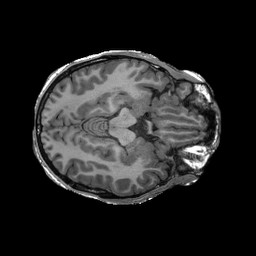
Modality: T1w
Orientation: axial
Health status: ill
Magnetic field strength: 3 T